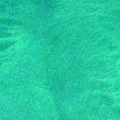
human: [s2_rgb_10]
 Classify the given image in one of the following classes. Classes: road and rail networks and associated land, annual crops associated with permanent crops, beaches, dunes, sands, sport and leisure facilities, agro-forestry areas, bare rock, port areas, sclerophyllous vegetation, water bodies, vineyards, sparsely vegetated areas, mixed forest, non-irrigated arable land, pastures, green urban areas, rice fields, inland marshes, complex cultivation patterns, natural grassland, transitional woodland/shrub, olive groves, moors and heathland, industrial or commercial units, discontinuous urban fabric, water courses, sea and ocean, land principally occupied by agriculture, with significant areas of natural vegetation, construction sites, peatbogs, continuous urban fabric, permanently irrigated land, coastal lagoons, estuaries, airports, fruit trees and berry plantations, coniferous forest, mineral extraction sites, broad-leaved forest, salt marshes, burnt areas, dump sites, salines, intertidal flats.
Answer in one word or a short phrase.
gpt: sea and ocean